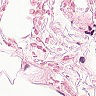
Metastatic tissue present: no